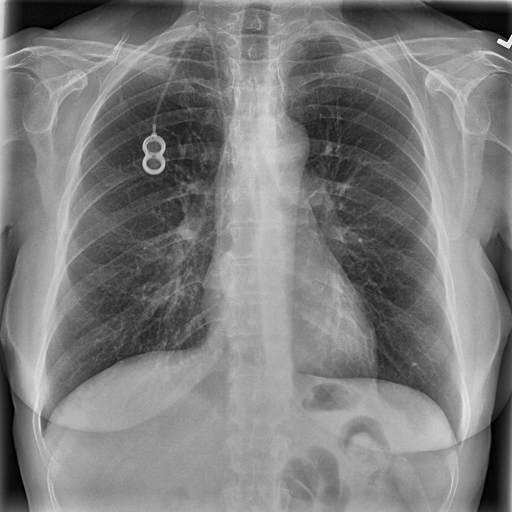
Finding: NORMAL